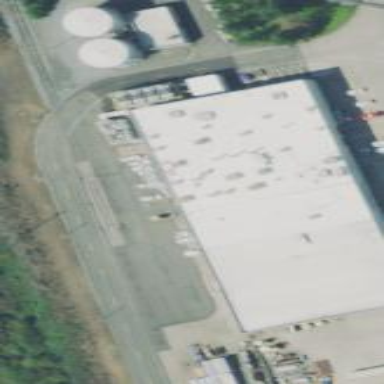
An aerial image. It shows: Industrial building.